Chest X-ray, PA view. Patient: 60 years old, sex M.
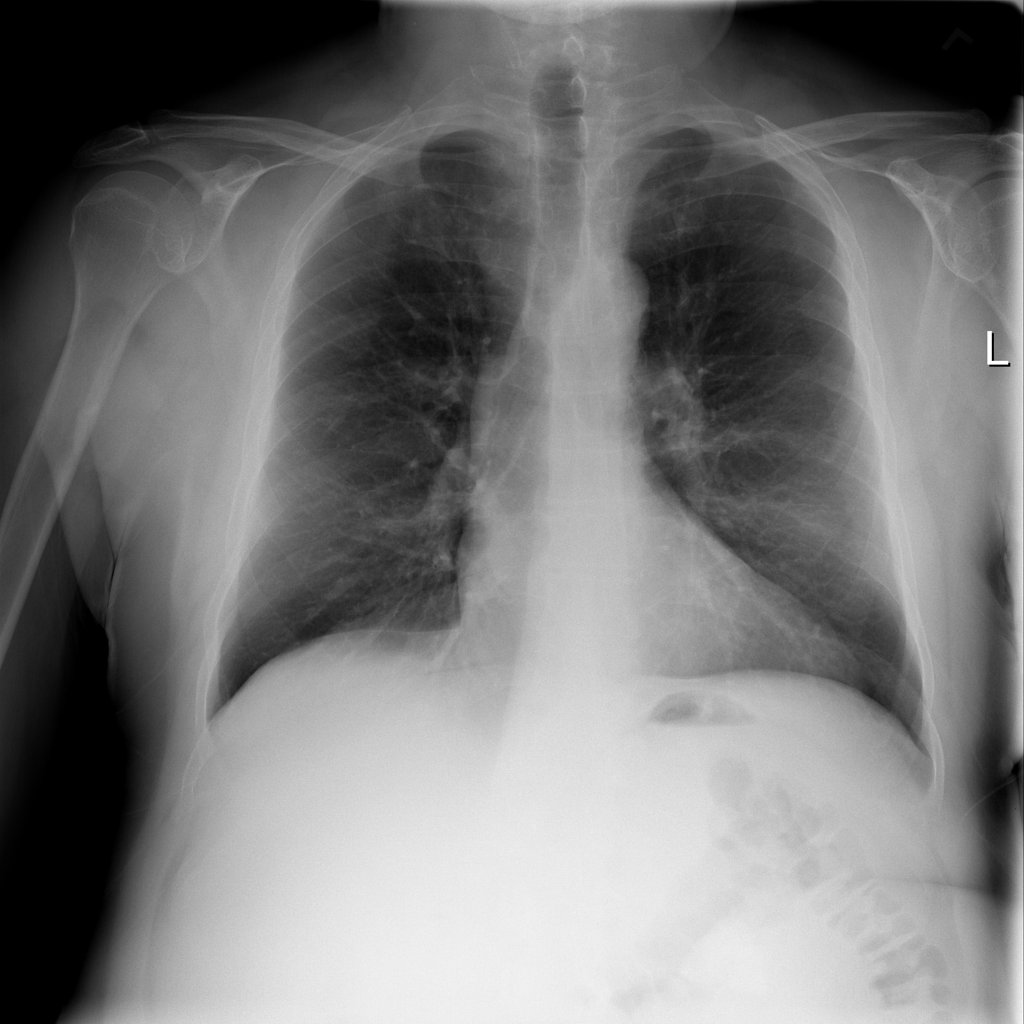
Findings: No Finding